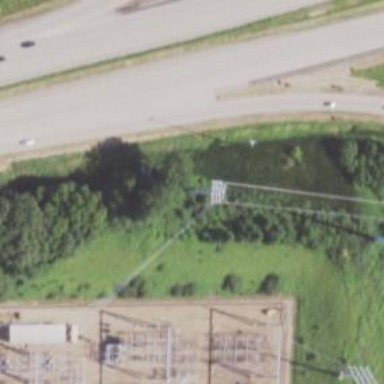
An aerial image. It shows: Power tower.